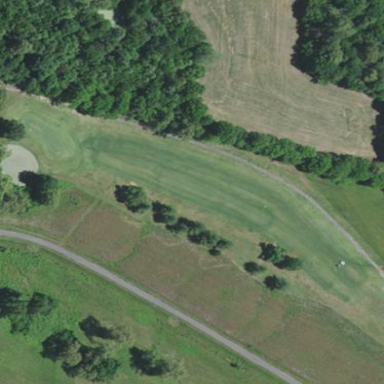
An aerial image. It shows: Golf fairway surrounded by grass.